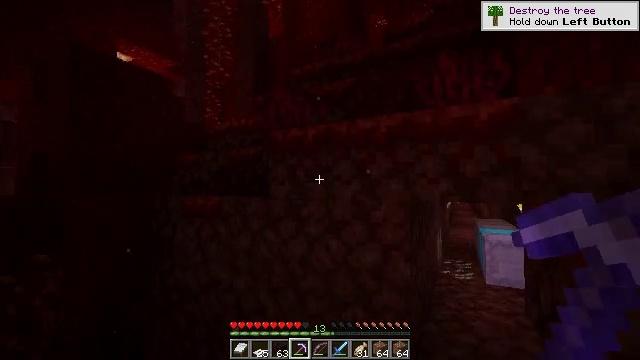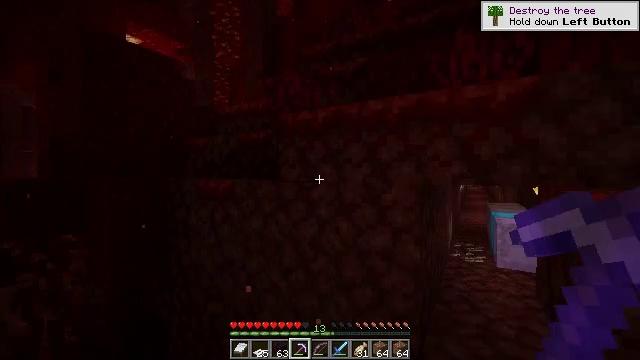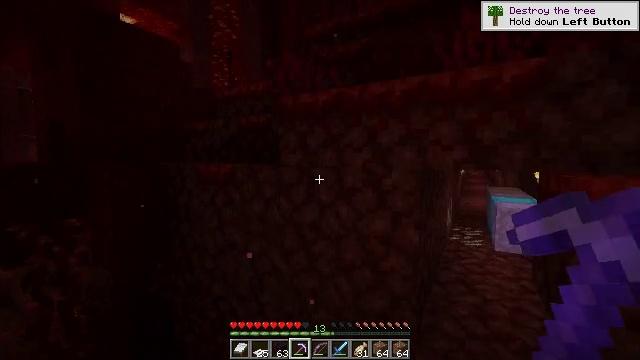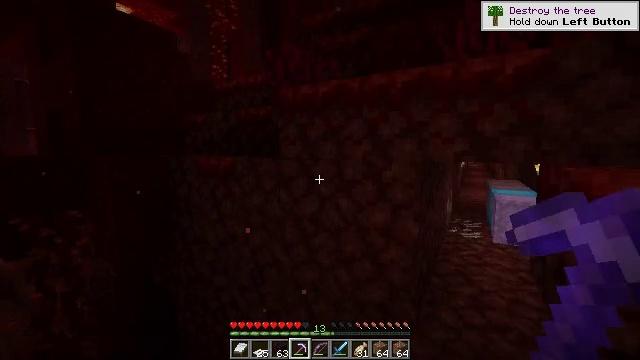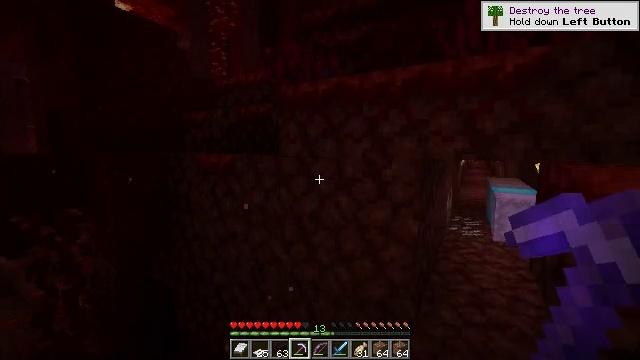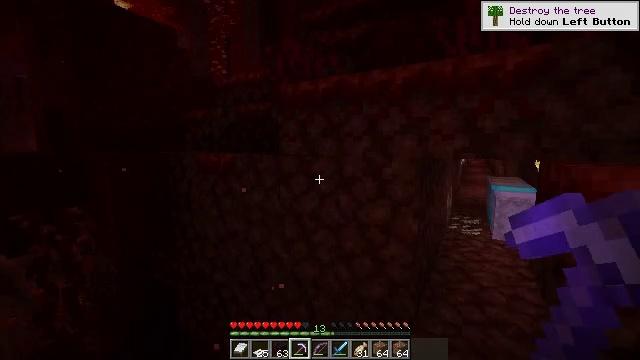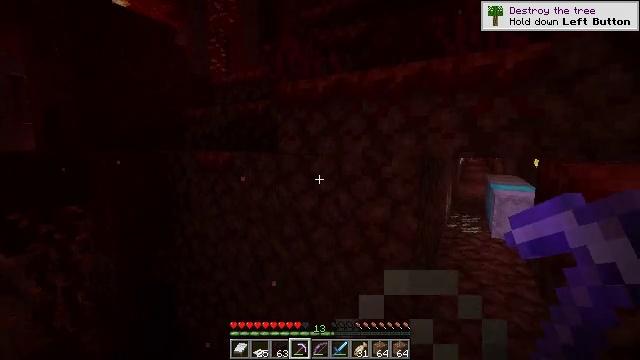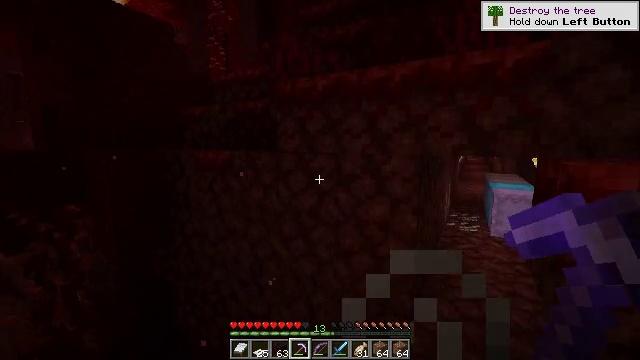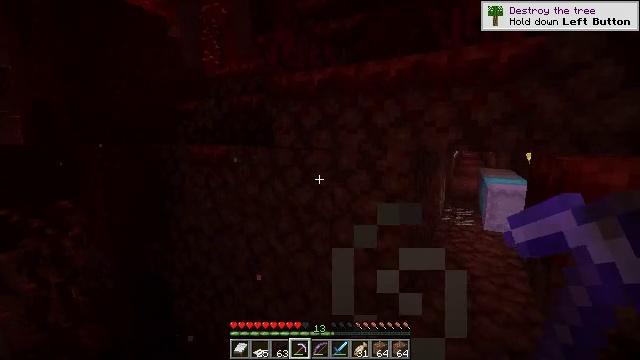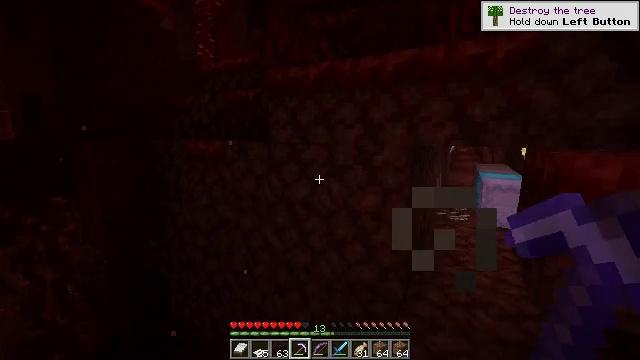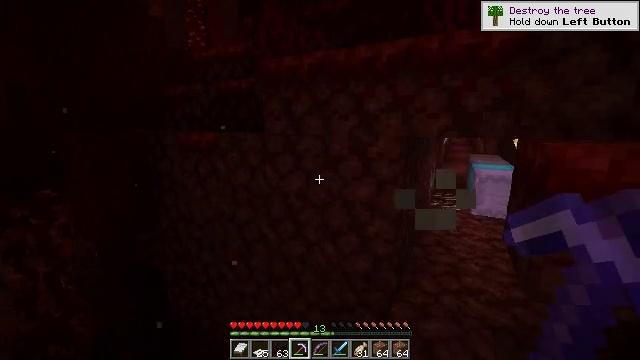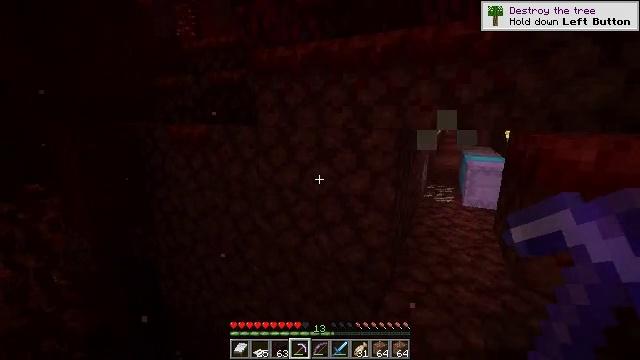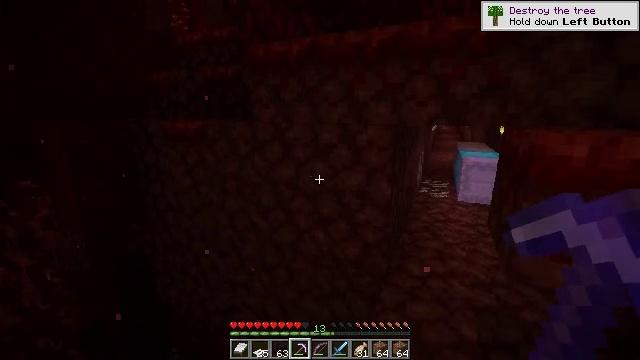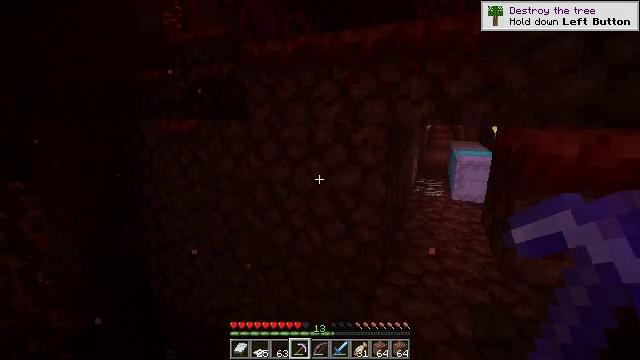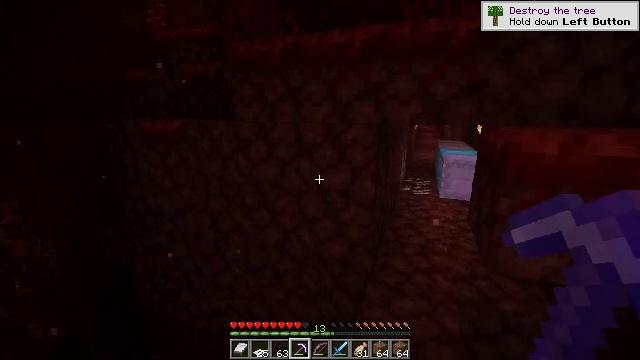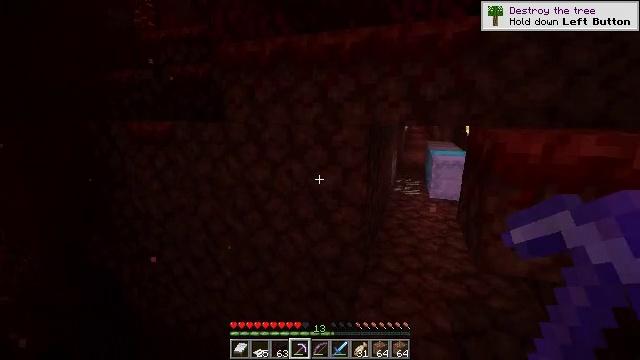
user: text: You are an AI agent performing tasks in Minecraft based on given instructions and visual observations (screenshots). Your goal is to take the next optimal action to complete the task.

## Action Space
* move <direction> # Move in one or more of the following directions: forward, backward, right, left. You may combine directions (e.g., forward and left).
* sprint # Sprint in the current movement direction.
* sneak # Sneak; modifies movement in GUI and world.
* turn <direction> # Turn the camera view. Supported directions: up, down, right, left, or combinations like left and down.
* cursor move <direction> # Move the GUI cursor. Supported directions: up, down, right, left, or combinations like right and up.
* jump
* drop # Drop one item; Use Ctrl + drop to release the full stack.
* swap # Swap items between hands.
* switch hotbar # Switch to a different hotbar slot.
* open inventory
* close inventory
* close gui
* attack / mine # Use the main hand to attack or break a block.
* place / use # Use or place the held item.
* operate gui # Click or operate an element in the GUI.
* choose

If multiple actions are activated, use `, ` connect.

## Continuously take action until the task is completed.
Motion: motion action
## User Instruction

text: Dig up crimson nylium with a pickaxe.
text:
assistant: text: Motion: turn left and down
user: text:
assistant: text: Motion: turn down
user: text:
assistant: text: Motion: turn down
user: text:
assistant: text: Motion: no_op
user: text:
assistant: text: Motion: no_op
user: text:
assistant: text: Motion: no_op
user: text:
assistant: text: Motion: no_op
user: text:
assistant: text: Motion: turn down
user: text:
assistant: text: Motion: turn down
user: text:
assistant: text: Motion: turn right and down
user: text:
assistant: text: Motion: turn right and down
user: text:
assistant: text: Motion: no_op
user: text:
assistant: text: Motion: turn right
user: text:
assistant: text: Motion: turn right
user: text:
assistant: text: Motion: turn right
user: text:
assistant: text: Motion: no_op
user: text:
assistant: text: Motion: no_op
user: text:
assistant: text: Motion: no_op
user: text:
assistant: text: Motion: turn up
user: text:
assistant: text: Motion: turn right and up
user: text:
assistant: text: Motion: turn up
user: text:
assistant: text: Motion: turn right and up
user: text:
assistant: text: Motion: turn right and up
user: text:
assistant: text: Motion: turn right and up
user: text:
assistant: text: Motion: turn right
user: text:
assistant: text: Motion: turn right and down
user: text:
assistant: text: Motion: turn right and down
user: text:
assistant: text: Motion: turn right and down
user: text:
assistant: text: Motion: turn right and down
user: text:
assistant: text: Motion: turn right